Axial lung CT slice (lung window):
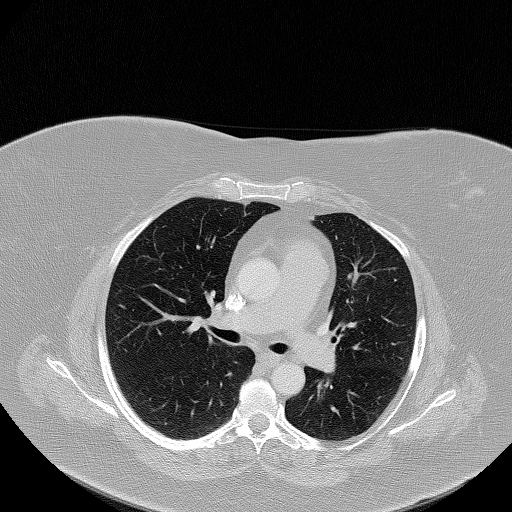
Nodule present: no